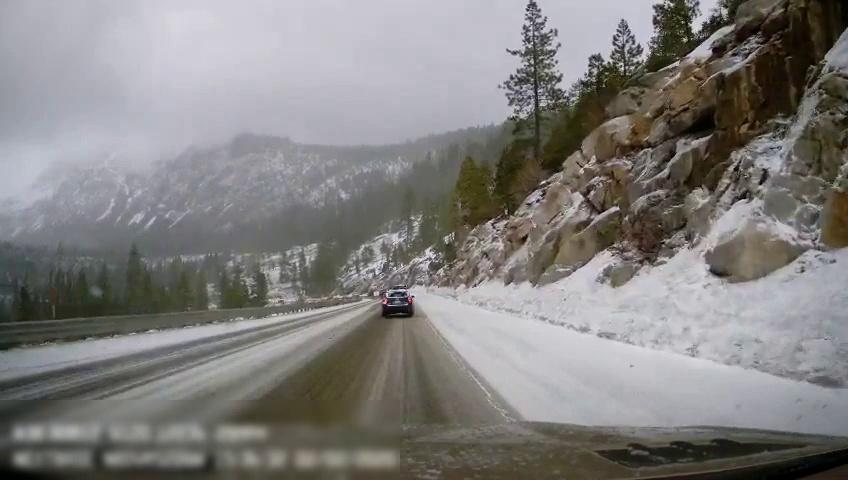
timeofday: Day
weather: Snowy
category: Drivable Space
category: Vehicles | Car